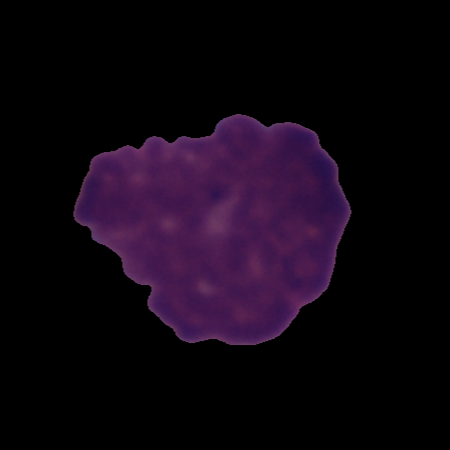
Label: cancer